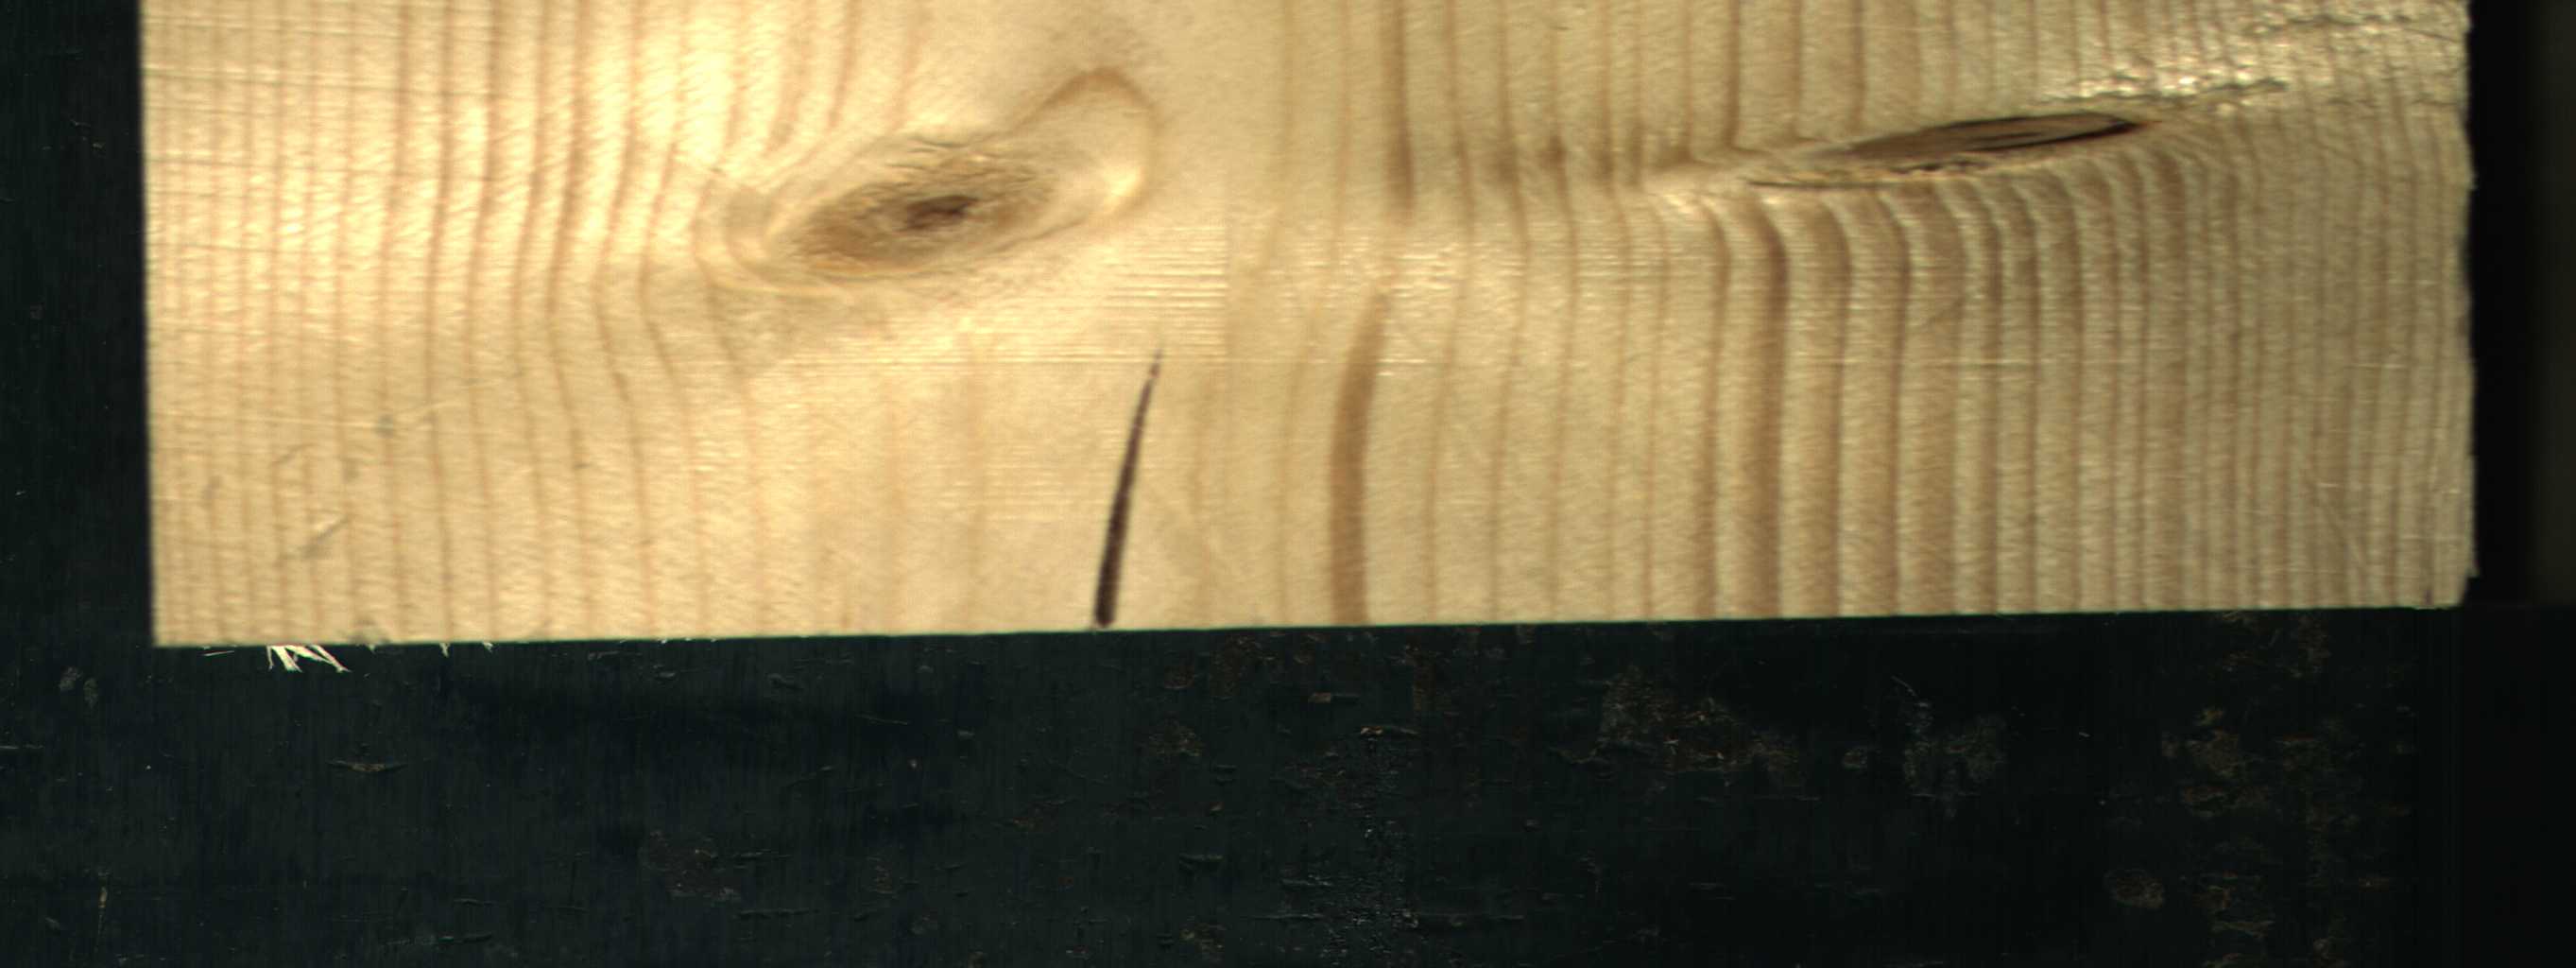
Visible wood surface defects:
Crack
Dead_Knot
Live_Knot